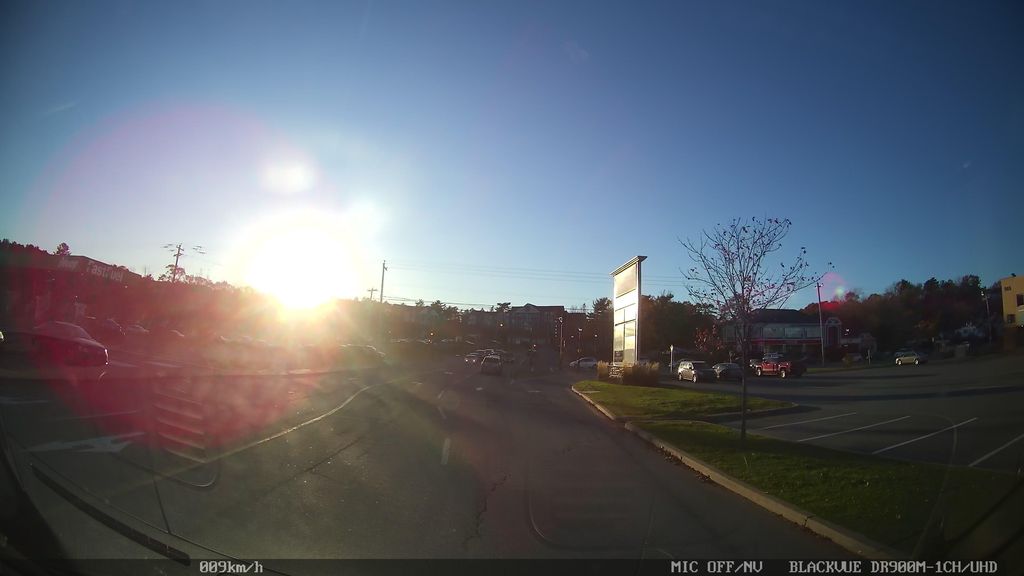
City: halifax